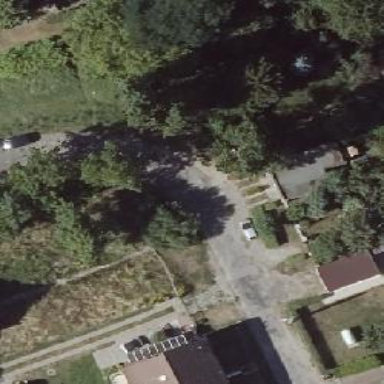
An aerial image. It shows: Asphalt road in residential area.